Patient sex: M
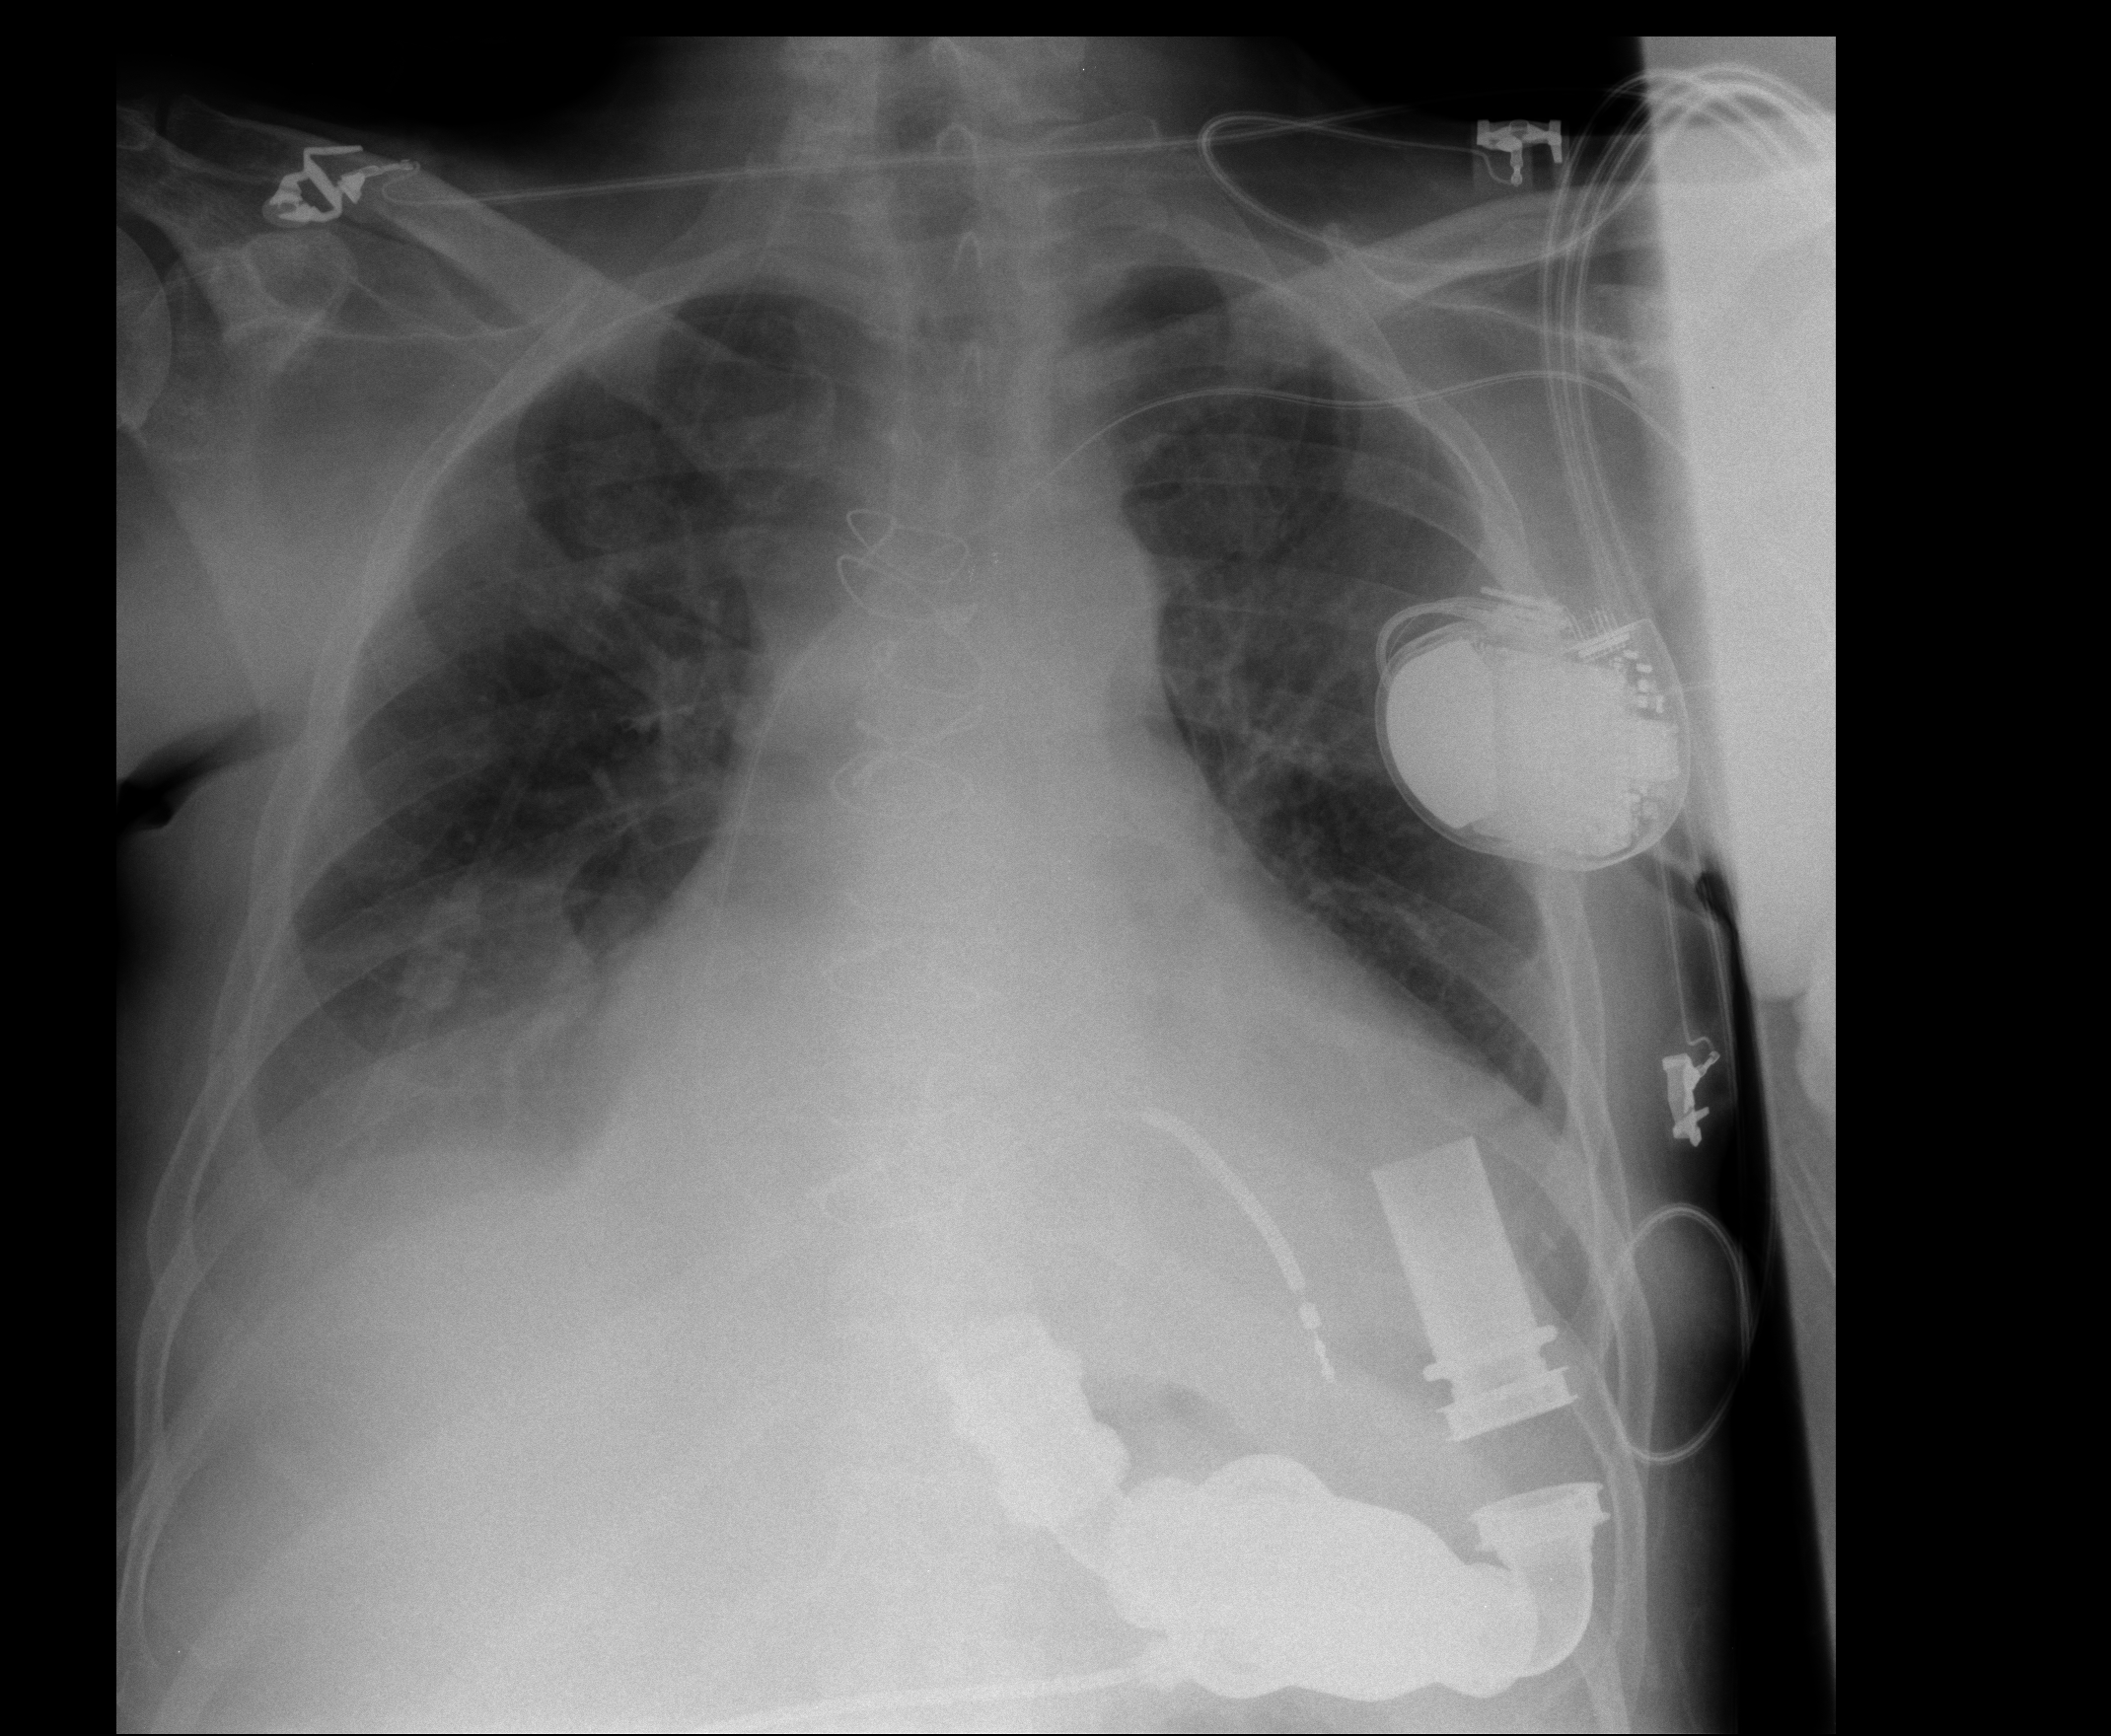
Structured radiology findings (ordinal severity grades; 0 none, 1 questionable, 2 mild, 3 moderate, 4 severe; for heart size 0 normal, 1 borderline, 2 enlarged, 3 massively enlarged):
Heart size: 3
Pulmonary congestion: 1
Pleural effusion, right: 2
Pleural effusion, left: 1
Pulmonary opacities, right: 1
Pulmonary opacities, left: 1
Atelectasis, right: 2
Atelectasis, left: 2